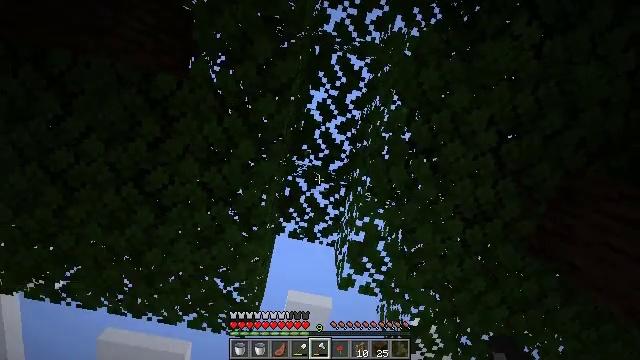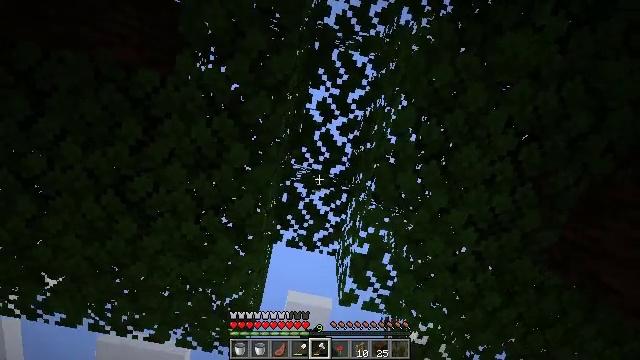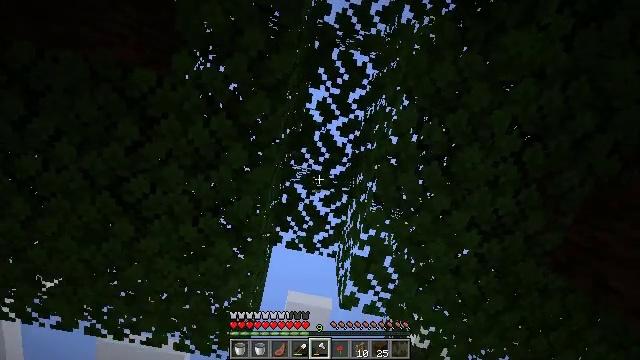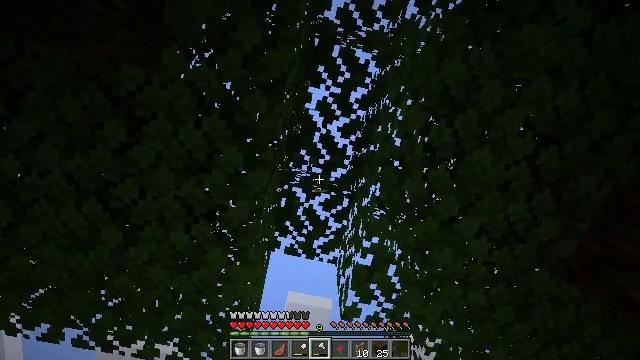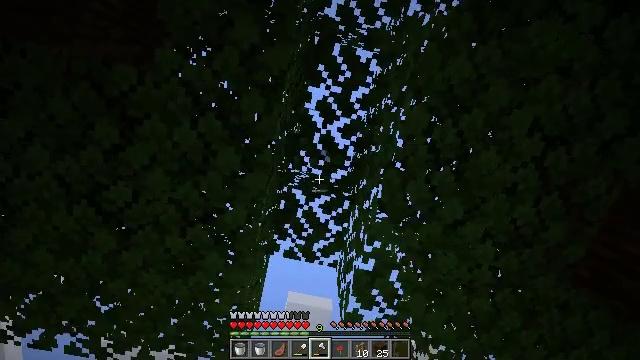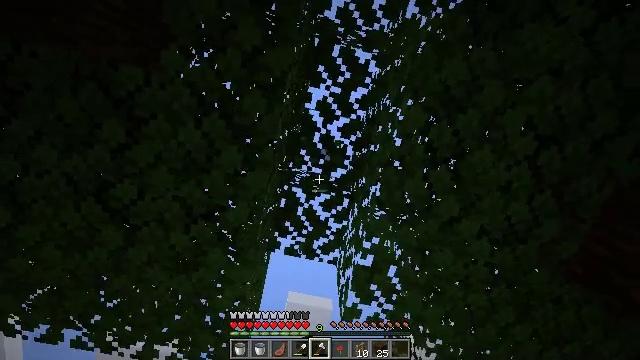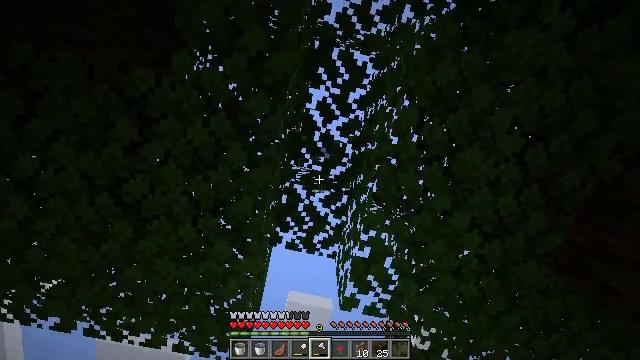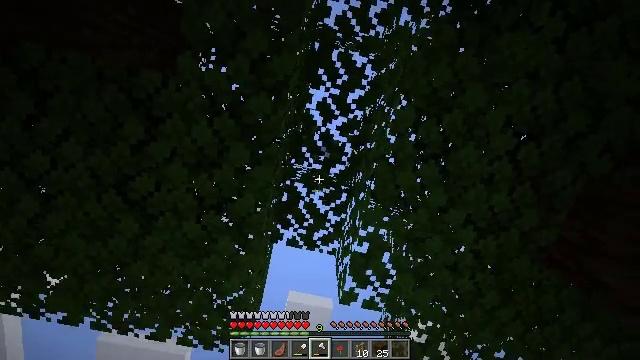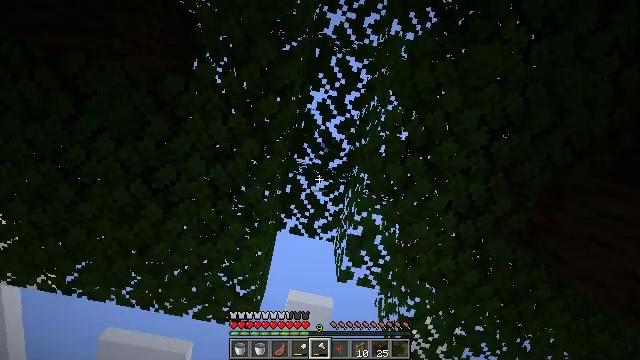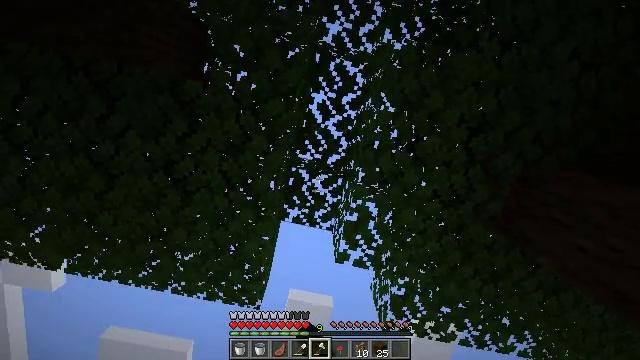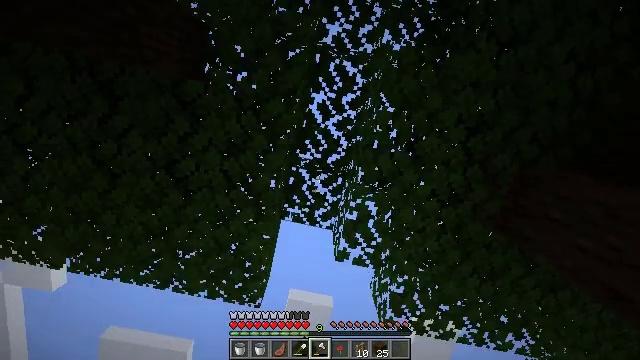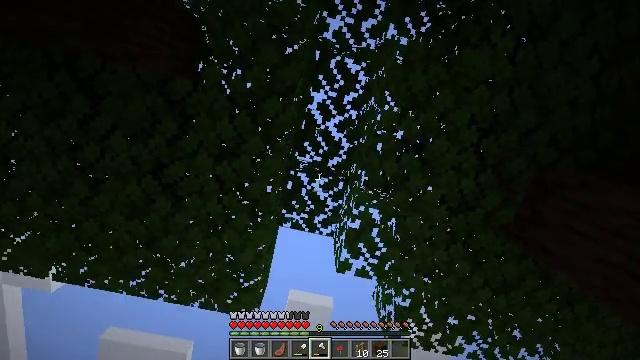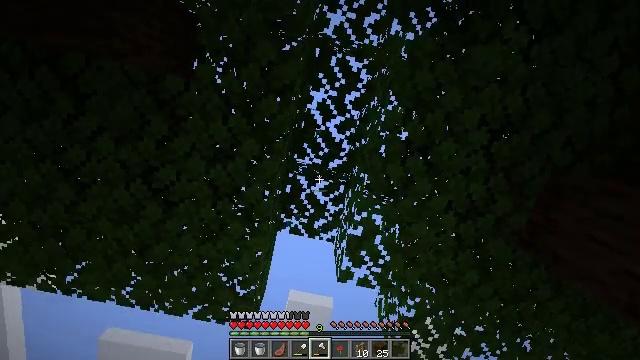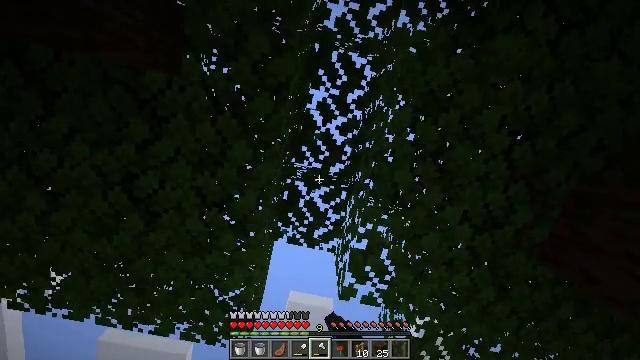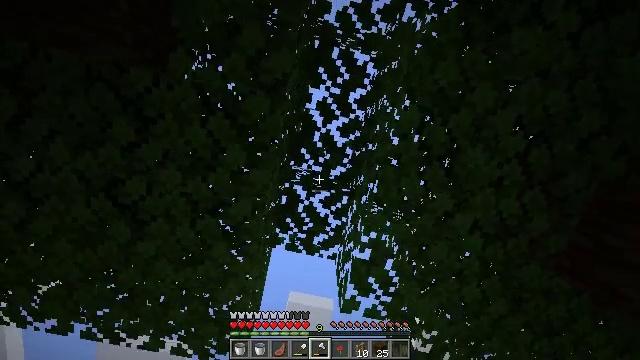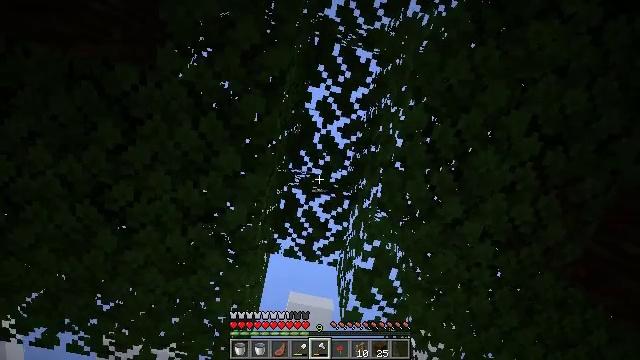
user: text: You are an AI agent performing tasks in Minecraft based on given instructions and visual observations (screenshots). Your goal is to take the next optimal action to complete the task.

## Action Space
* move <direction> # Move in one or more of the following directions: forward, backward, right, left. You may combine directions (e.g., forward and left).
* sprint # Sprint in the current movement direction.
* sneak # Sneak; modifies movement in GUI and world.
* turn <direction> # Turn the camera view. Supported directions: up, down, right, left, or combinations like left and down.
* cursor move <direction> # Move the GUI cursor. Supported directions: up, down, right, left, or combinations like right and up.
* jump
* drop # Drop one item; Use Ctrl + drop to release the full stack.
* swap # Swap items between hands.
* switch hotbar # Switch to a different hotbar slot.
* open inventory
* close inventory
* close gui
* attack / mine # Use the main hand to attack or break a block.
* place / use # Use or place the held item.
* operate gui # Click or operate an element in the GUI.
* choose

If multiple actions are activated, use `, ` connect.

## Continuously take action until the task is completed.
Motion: motion action
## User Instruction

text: Harvest dark oak leaves for decorative purposes.
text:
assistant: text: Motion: attack / mine, jump
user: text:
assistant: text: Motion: attack / mine, jump
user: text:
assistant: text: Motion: attack / mine, jump
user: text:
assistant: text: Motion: attack / mine, jump
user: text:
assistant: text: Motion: attack / mine, jump
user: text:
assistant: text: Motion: attack / mine, jump
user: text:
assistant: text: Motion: attack / mine, jump
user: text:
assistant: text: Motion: attack / mine, jump
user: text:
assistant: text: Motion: attack / mine, jump
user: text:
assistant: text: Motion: attack / mine, jump
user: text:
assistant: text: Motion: attack / mine, jump
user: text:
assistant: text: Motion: attack / mine, jump
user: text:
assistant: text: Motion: attack / mine, jump
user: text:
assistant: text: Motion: attack / mine, jump
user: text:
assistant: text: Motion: attack / mine, jump
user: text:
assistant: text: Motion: attack / mine, jump
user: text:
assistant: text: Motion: attack / mine, jump
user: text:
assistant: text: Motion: attack / mine, jump
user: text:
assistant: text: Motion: attack / mine, jump
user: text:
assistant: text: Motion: attack / mine, jump
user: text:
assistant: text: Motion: attack / mine, jump
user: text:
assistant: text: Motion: attack / mine, jump
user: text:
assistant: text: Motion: attack / mine, jump
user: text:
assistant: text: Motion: attack / mine, jump
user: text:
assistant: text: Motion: attack / mine, jump
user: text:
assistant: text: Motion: attack / mine, jump
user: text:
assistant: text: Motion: turn up, attack / mine, jump
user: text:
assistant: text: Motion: turn up, attack / mine, jump
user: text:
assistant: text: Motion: attack / mine, jump
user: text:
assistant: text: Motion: attack / mine, jump